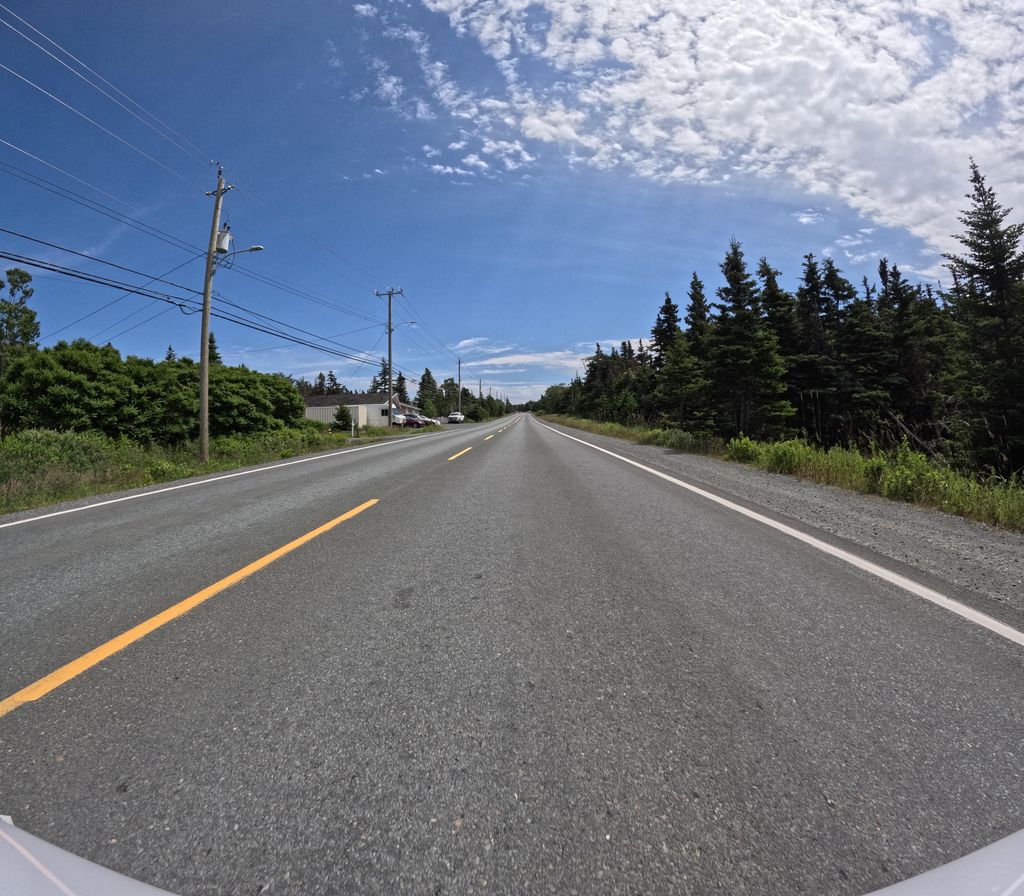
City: st_johns